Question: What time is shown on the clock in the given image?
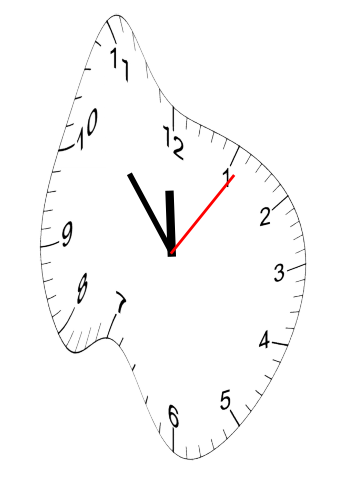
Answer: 11:53:06